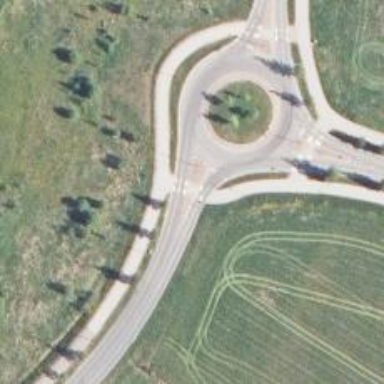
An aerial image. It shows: Uncontrolled road crossing.